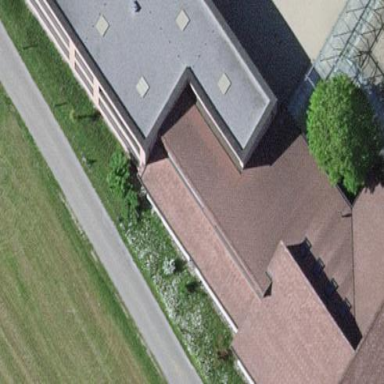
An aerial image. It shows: School building.